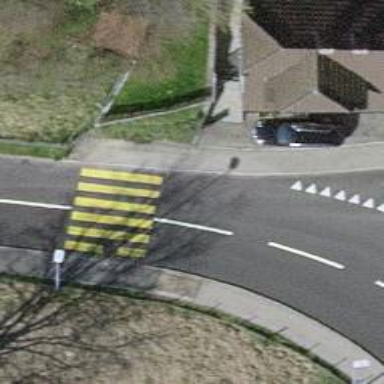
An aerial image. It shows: Uncontrolled zebra crossing on the road.